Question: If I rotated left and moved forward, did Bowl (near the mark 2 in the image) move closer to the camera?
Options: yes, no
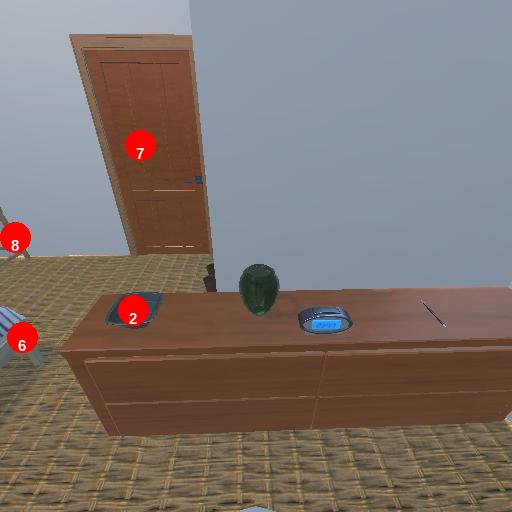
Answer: yes